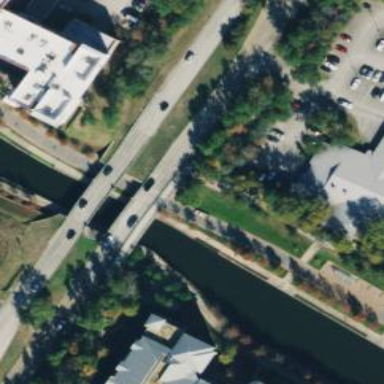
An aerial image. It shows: Secondary road crossing bridge.